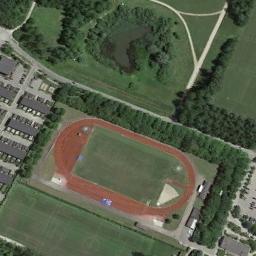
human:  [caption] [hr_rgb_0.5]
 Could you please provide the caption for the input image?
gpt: Track and field are next to lawns, Buildings and trees .

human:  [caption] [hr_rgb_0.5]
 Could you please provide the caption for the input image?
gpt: The ground track field is surrounded by some trees and a lake is next to the ground track field .

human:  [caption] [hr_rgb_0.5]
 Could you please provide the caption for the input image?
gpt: There is a track field in the lower left corner .

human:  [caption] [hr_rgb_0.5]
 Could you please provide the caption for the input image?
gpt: There are many buildings next to the ground track field .

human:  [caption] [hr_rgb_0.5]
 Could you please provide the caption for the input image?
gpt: There are some trees and black buildings beside the ground track field .